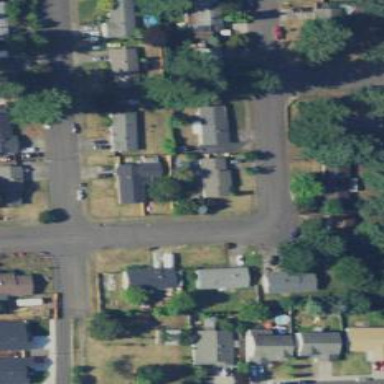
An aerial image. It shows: Residential road with sidewalk on the left.